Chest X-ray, PA view. Patient: 41 years old, sex M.
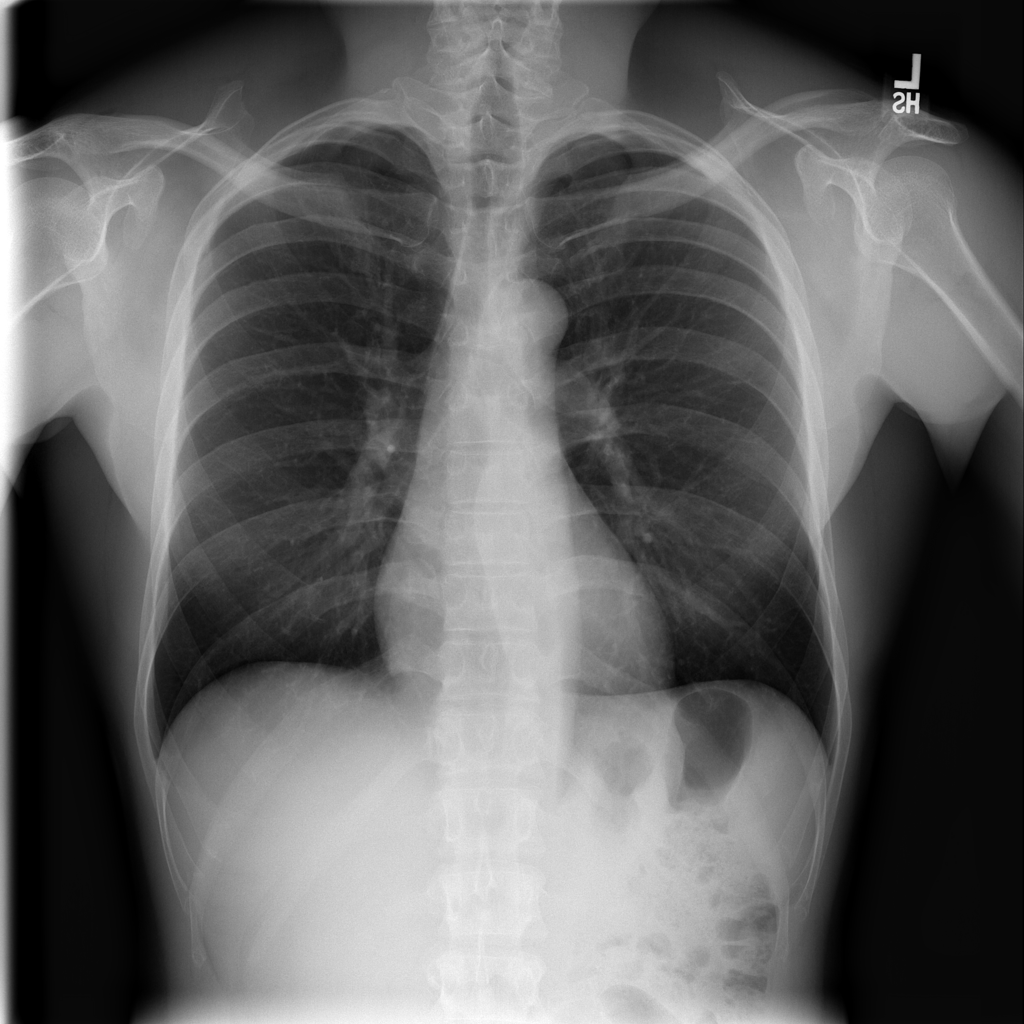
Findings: No Finding